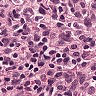
Metastatic tissue present: no